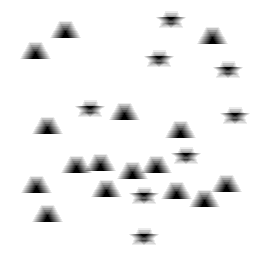
Squares: 0
Triangles: 16
Stars: 8
Total shapes: 24